Question: So, I am using the data.frame 'studentdata' and I have sorted the males from the females. I also created a new column called HoursSlept. Now I must find the standard deviation for males in the column HoursSlept and the same for Females.
Can someone help me??
Here is what I did but I don't know what sd it is giving me.

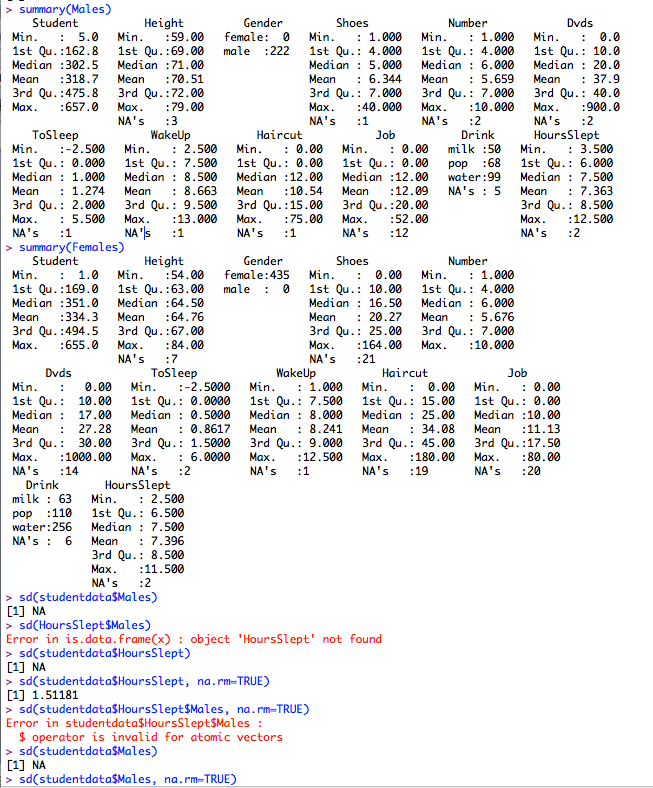
Answer: If you want to do it your way you'd have to write:
'''
sd(Males$HoursSlept, na.rm = T)
sd(Females$HoursSlept, na.rm = T)
'''
Because Males and Females are data.frames and you have to pass one column from the data.frames to the function. A more elegant way would be not to split the data in two data.frames. Instead you could use dplyr's filter function.
'''
library(dplyr)
studentdata %>%
filter(Gender == "male") %>%
summarise(sd = sd(HoursSlept, na.rm = T))
'''
And the same for the females. Or as @MrGumble suggested both at once with group_by:
'''
studentdata %>%
group_by(Gender) %>%
summarise(sd = sd(HoursSlept, na.rm = T))
'''